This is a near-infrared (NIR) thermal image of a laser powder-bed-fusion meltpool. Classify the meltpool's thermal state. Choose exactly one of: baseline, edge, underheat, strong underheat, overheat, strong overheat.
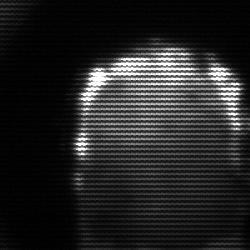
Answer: baseline